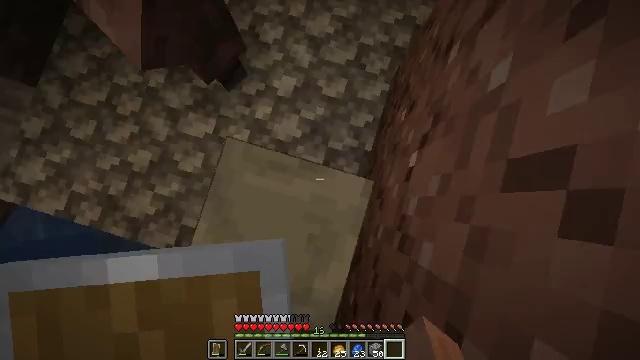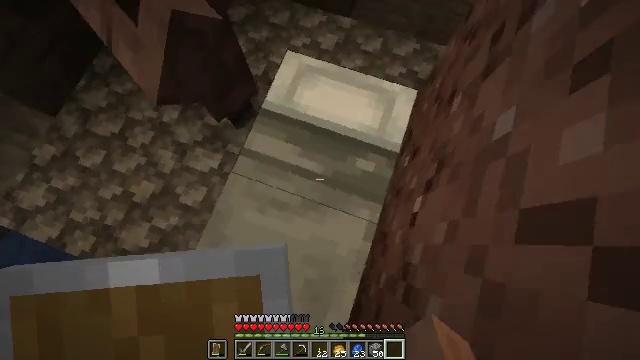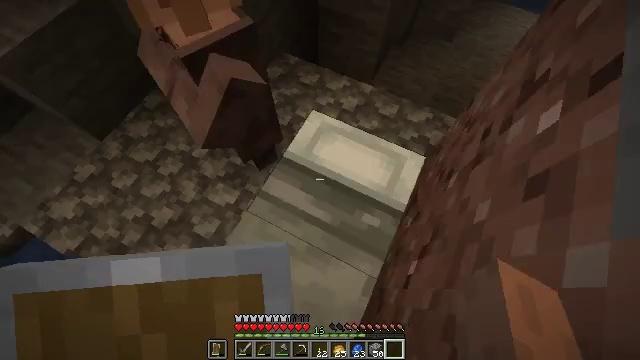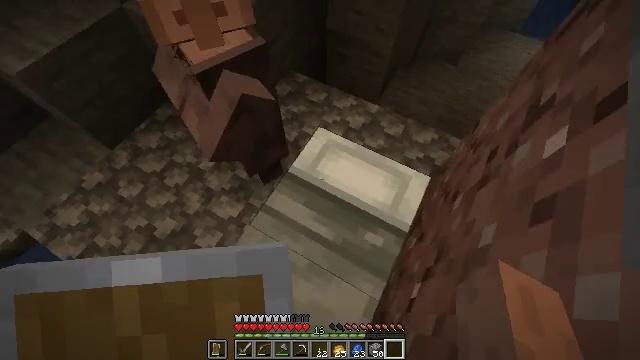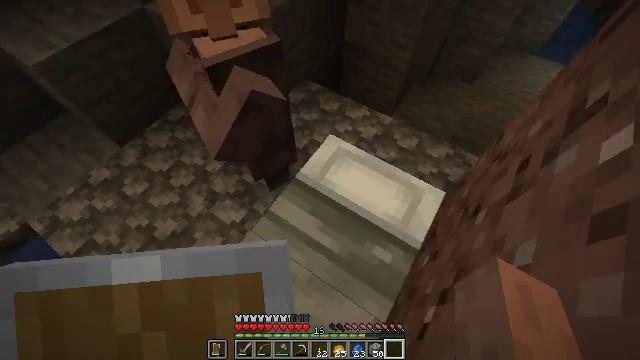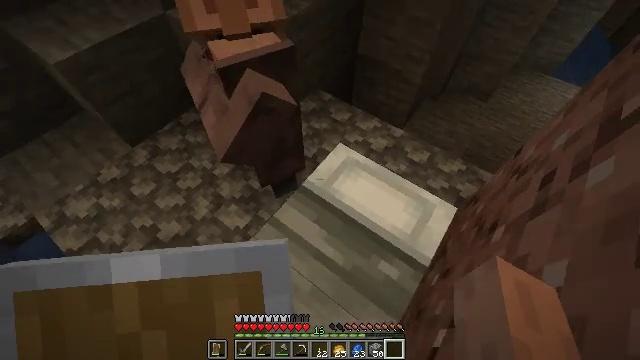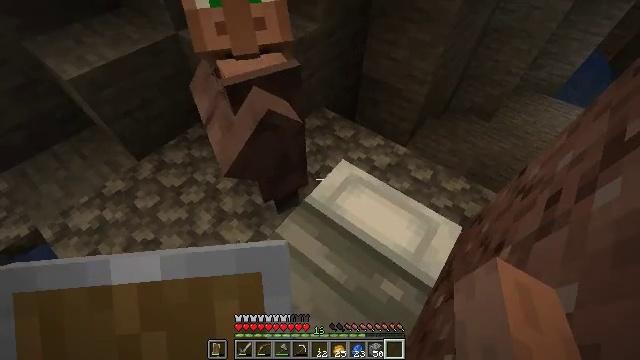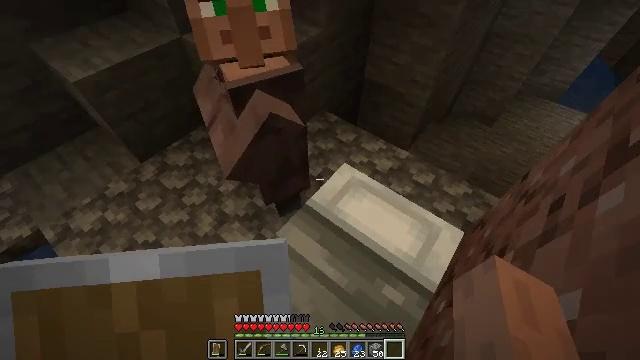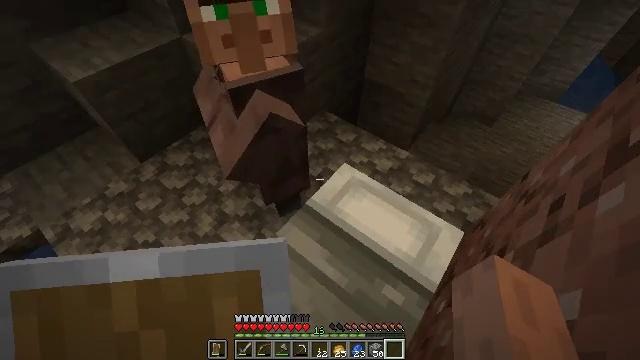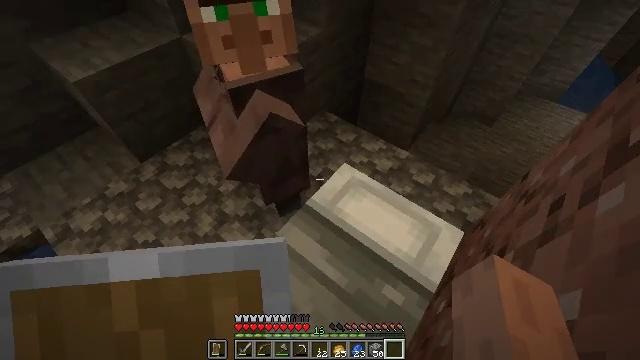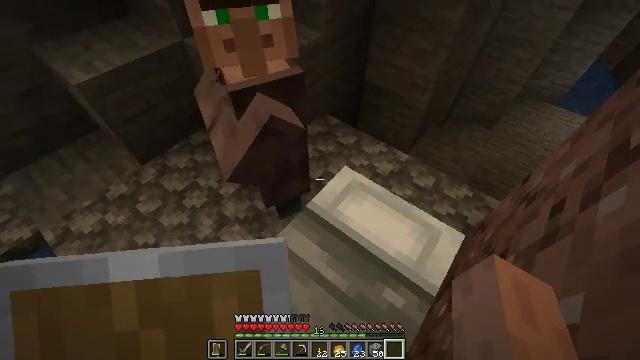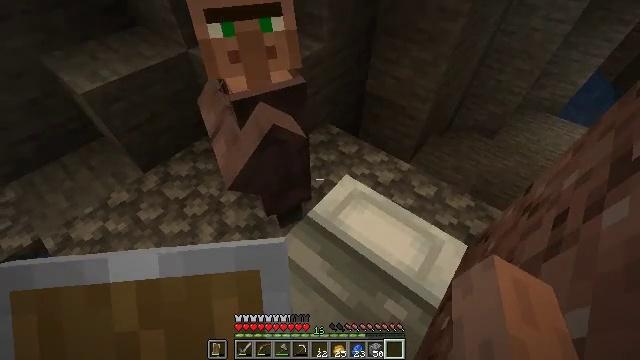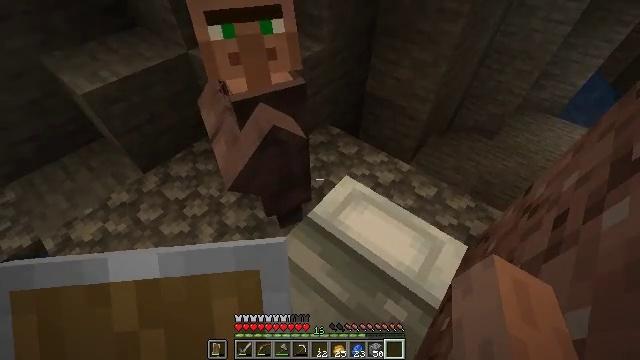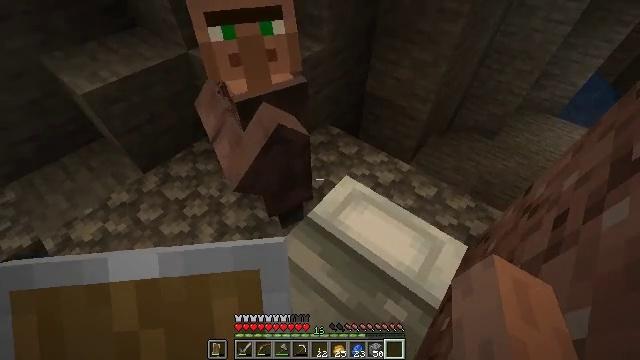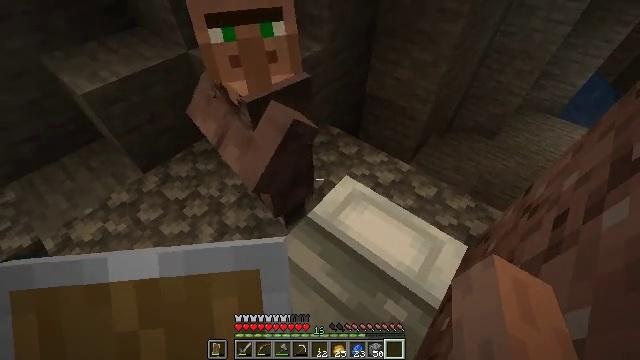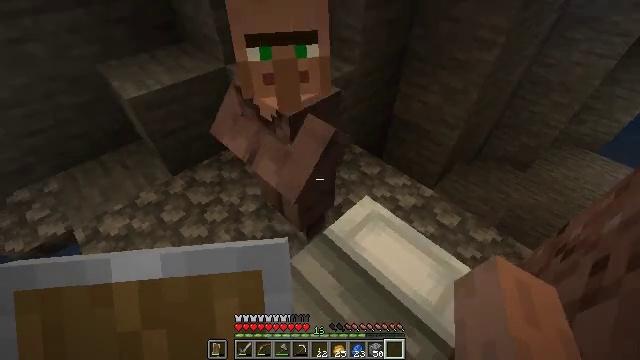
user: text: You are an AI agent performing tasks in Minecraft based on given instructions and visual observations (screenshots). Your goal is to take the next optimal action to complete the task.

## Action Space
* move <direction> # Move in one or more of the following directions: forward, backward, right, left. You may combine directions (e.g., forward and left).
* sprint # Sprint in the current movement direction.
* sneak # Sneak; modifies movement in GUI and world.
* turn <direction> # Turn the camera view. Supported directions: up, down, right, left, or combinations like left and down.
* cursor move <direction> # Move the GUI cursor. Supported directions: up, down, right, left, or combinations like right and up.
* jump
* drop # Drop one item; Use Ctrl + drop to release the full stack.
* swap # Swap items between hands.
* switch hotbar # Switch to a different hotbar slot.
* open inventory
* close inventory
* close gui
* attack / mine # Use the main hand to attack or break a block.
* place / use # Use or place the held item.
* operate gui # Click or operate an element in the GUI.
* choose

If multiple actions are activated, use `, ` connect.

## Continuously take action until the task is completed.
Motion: motion action
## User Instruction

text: Remove a baked potato from the inventory.
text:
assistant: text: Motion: turn left and up
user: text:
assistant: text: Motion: turn left and up
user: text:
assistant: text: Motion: turn left and up
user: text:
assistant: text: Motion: turn left and up
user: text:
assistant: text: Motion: turn left and up
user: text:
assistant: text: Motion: turn left and up
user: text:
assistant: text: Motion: no_op
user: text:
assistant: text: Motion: no_op
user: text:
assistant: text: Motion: no_op
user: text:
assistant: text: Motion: no_op
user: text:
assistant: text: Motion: turn up
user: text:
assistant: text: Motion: no_op
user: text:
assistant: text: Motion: no_op
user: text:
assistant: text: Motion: no_op
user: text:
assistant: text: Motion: turn left and up
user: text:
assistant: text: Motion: turn left and up
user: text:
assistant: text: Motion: turn left and up
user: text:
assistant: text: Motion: move forward, turn left and up
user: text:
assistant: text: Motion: move forward
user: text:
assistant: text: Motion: move forward, turn right and up
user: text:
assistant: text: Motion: move forward, turn right and up
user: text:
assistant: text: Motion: move forward, turn right and up
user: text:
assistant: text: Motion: move forward, turn right and down
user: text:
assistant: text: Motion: move forward, turn right
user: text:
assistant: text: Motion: move forward and move left
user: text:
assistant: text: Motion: move forward and move left, turn right and down
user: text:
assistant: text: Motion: move forward and move left, turn right and down
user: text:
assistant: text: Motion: move left, turn right and up
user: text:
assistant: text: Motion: move left, turn right
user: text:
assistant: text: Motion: move back and move left, turn right